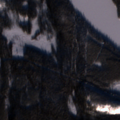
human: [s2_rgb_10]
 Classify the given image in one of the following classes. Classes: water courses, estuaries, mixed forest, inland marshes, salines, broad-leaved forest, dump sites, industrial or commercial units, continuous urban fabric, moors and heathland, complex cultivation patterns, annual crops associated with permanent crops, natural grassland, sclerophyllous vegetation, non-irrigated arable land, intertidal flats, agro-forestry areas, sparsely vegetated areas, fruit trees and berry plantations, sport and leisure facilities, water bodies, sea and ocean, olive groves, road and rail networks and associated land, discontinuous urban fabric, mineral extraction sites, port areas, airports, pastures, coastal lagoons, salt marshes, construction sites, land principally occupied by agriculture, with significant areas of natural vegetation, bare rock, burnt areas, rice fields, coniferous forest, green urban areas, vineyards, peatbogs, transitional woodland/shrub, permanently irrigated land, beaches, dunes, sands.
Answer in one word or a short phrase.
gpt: coniferous forest, mixed forest, transitional woodland/shrub, water bodies